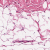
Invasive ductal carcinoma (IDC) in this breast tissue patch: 0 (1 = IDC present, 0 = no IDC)